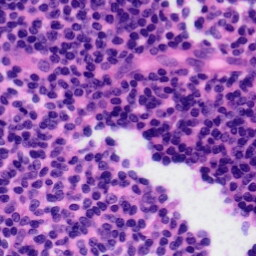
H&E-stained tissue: Tonsil